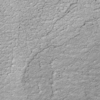
Label: not_dusty